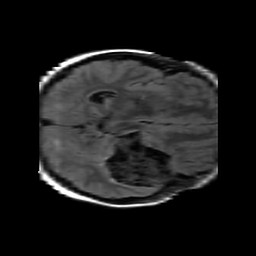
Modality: FLAIR
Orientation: axial
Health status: ill
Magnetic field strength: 3 T